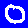
Digit: 0